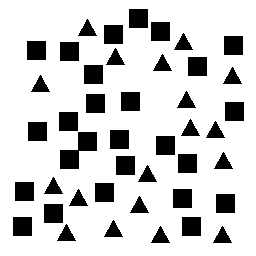
Squares: 26
Triangles: 18
Stars: 0
Total shapes: 44